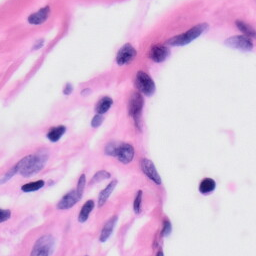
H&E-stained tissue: Skin